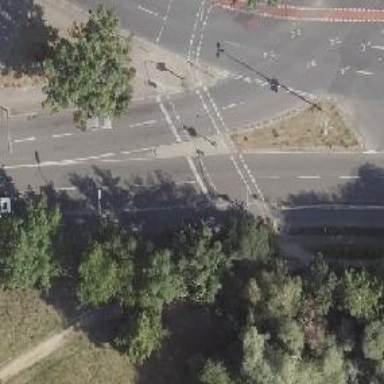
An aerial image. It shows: Road with traffic signals.